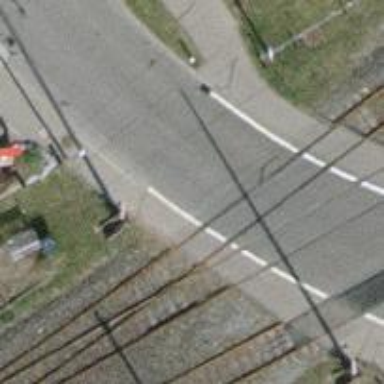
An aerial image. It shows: Crossing for the railway.